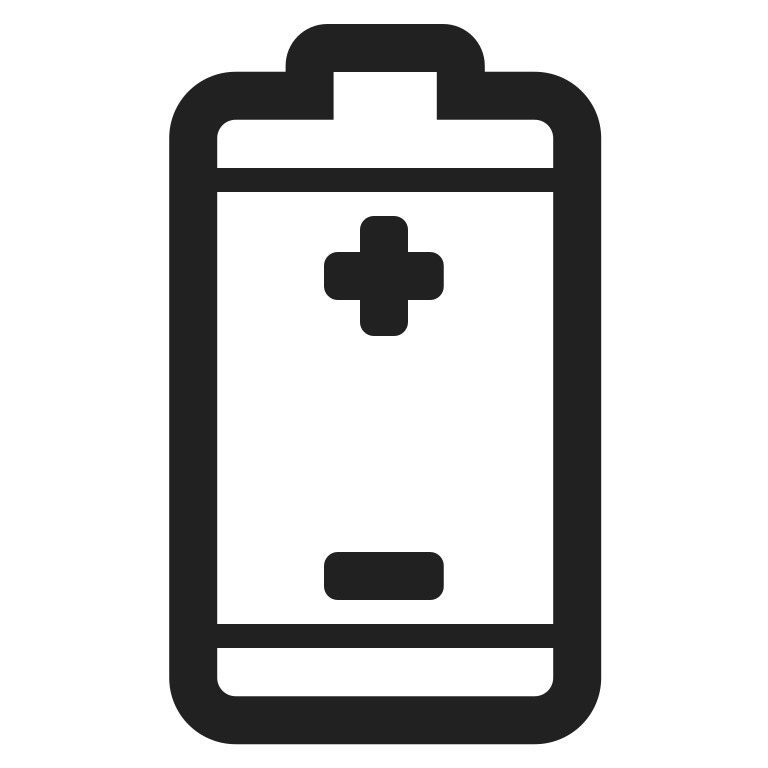
battery high contrast